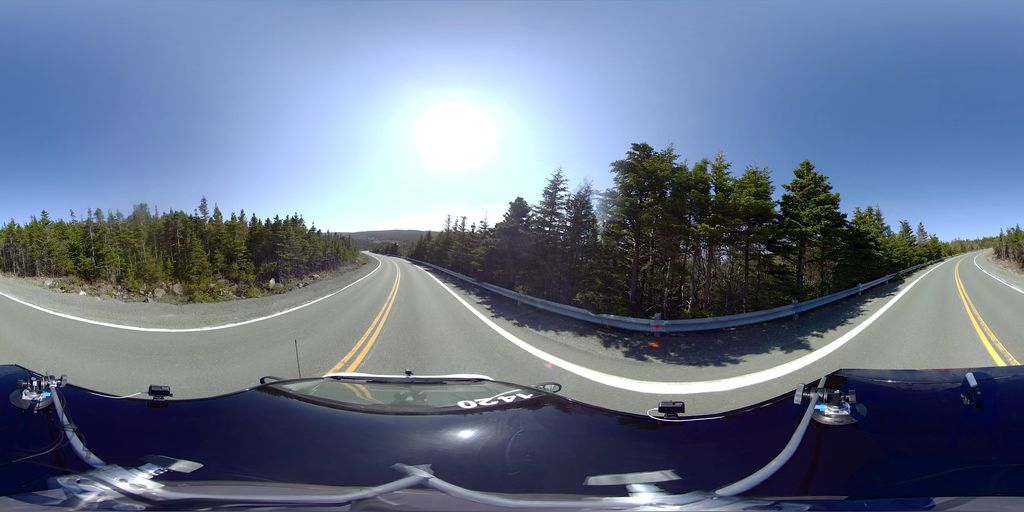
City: st_johns